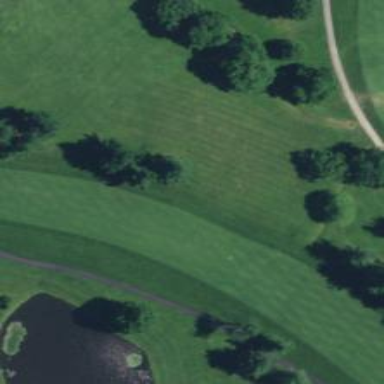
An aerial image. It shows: Golf hole.